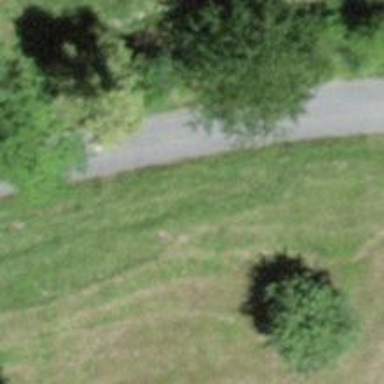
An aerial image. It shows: Well-maintained track road with grade 1 tracktype.